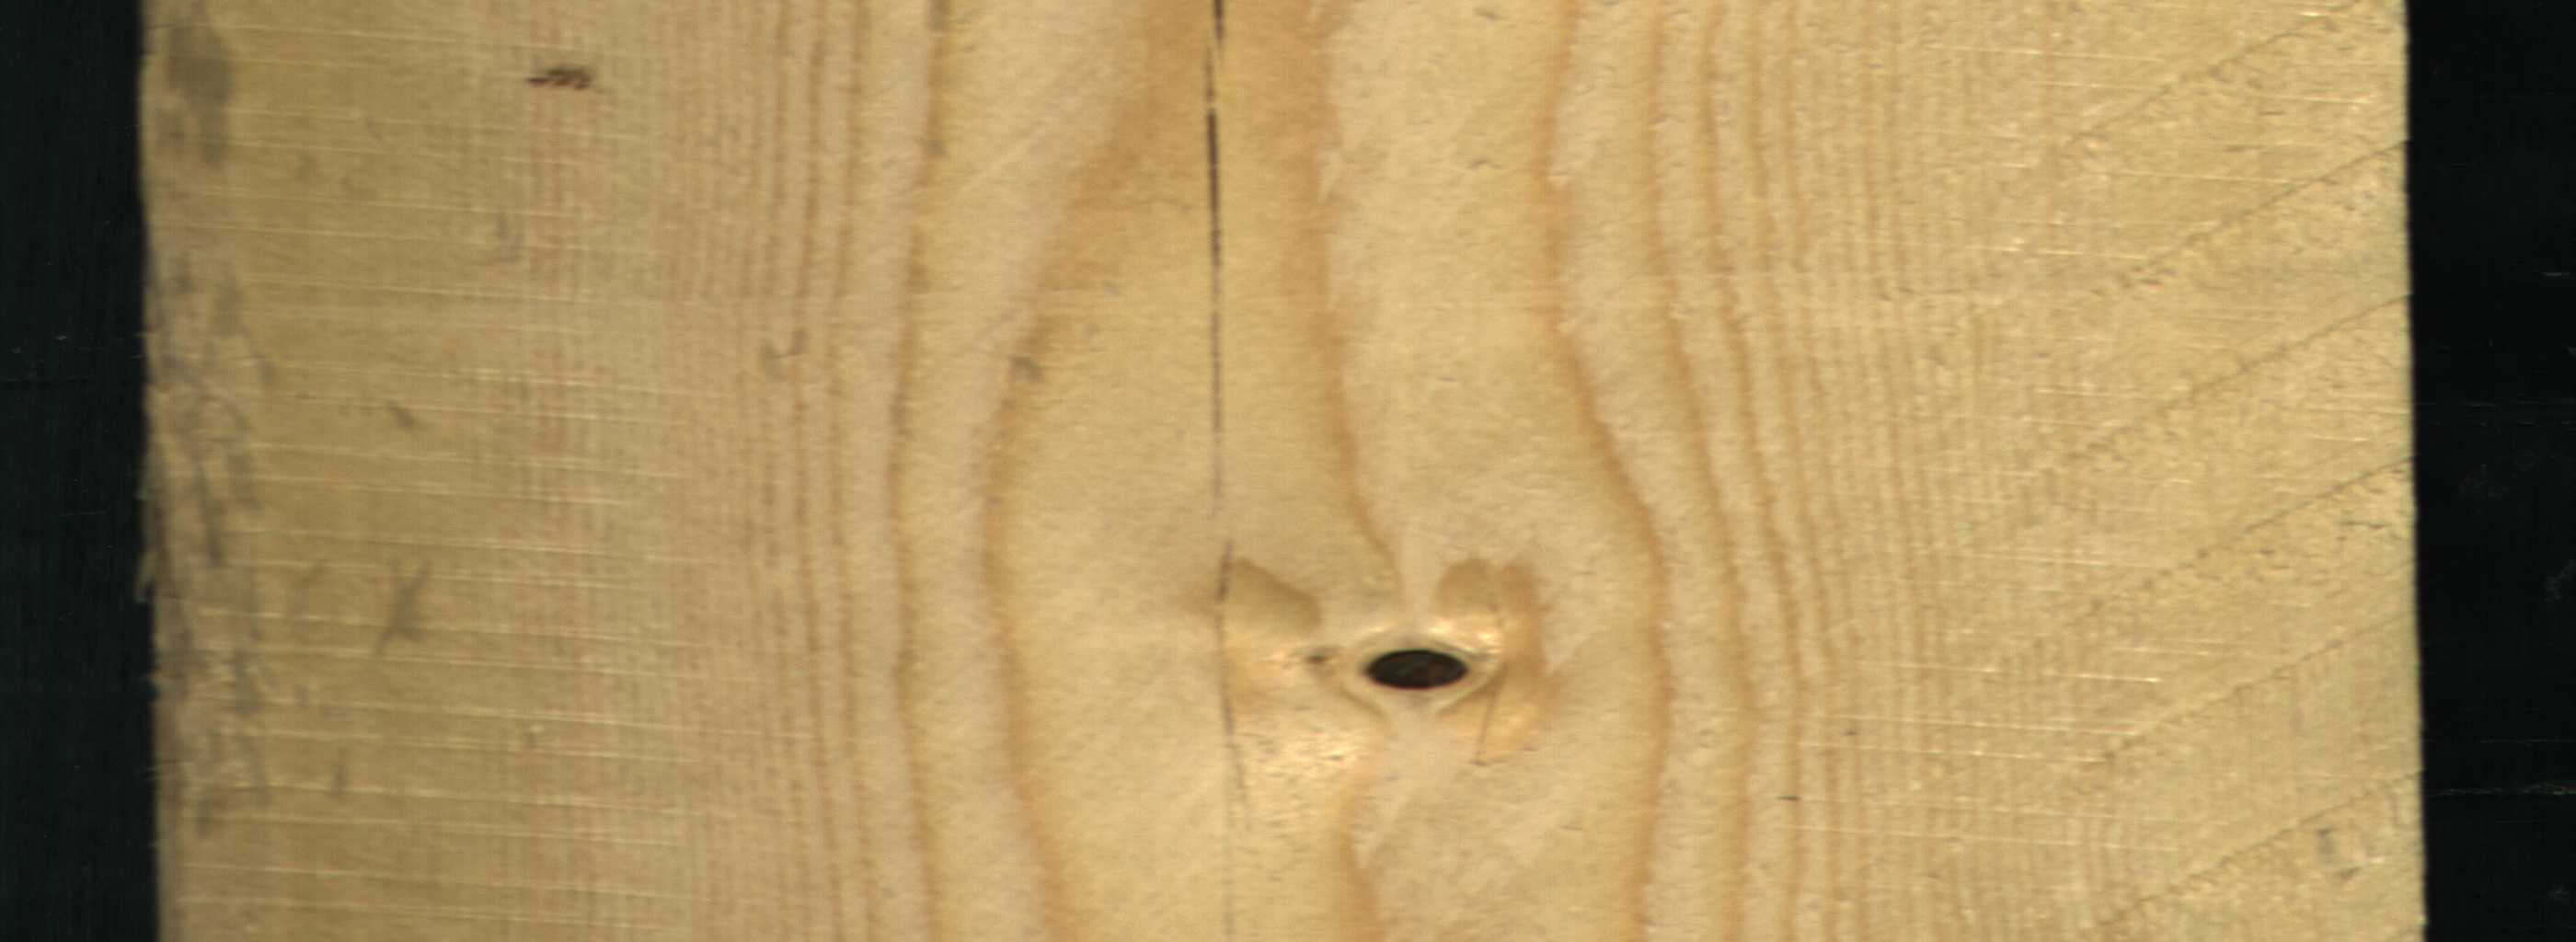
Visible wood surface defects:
Crack
Dead_Knot